Interaction volume radius: 5 \u00c5
Interaction volume height: 30 \u00c5
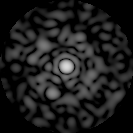
Disorder parameter: 0.8199